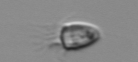
Label: Balanion